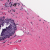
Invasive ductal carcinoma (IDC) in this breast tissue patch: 0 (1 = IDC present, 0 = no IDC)